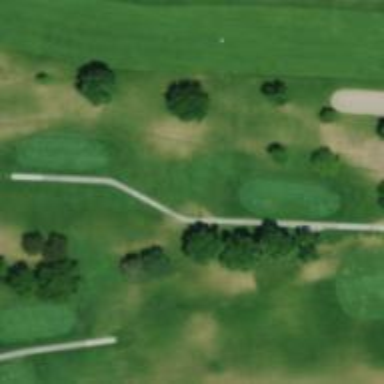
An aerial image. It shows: Pathway for golfing.